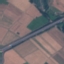
Land use / land cover class: Highway